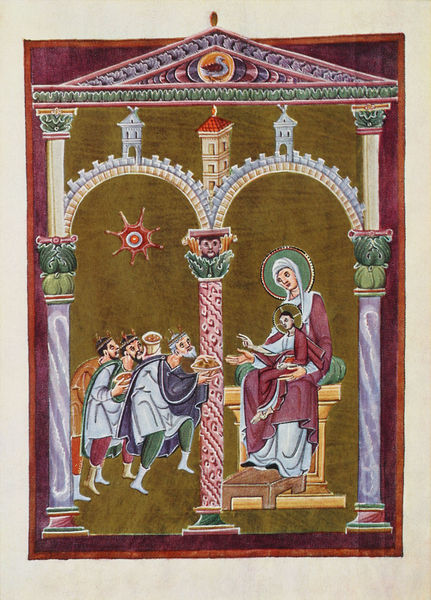
Titel: Evangeliar Otto III.
Institution: München, Bayerische Staatsbibliothek
Schlagwörter: blätter, menschen, frau, säule, säulen, zeichnung, dach, gebäude, rot, malerei, architektur, rahmen, taube, kirche, sonne, gold, kind, mutter, blatt, krone, giebel, farbe, kissen, thron, tor, zinnen, türme, stern, fußbank, heiligenschein, nimbus, christus, jesus, romanik, bettler, könige, tempel, heilig, maria, madonna, anbetung, geburt, kronen, romanisch, jesuskind, buchmalerei, caspar, gaben, bethlehem, marienleben, darbringung, drei könige, heilige drei könige, melchior, baltasar, tuabe, heiligenschrein, buchmelrei